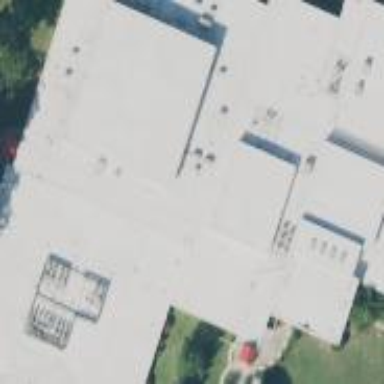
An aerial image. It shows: School building.